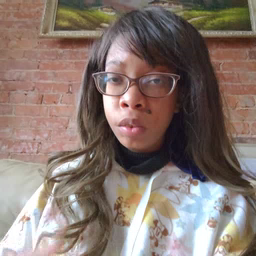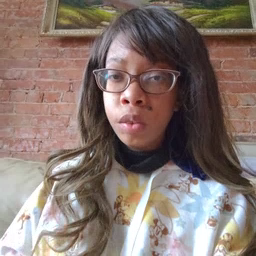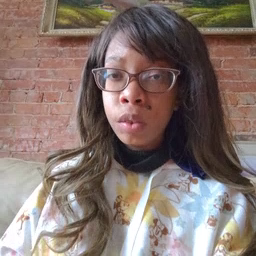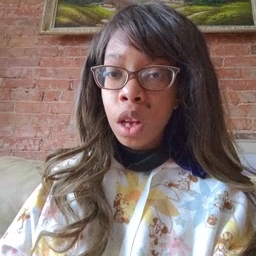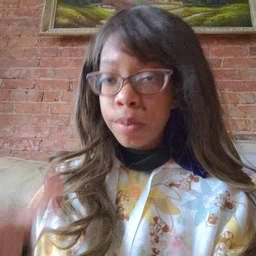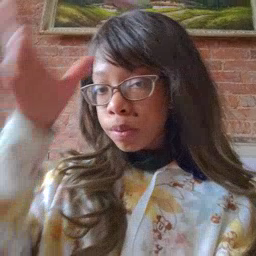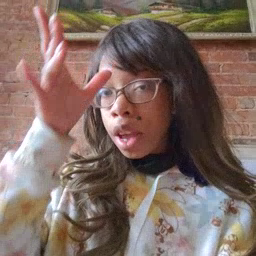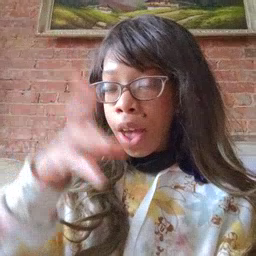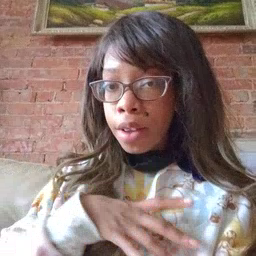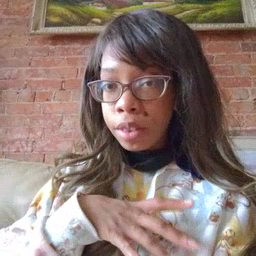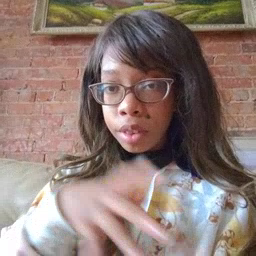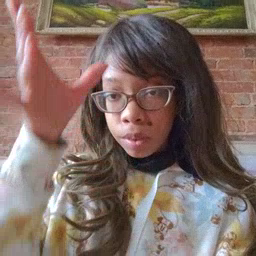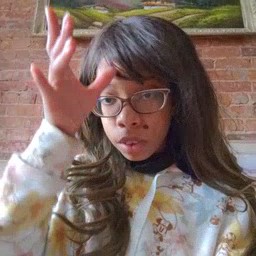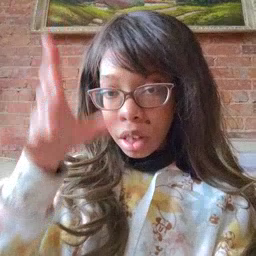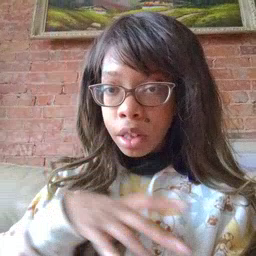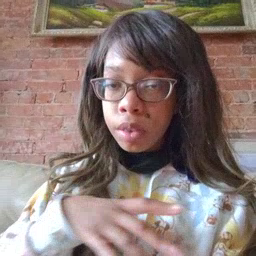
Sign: man